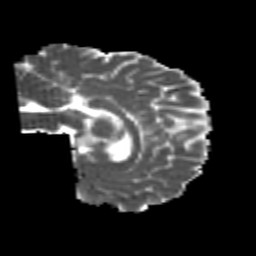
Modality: MD
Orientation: sagittal
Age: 22
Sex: female
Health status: healthy
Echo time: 0.074 s